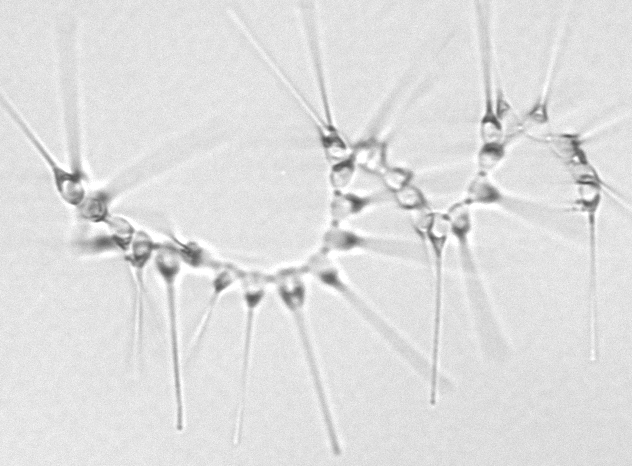
Label: Asterionellopsis_glacialis